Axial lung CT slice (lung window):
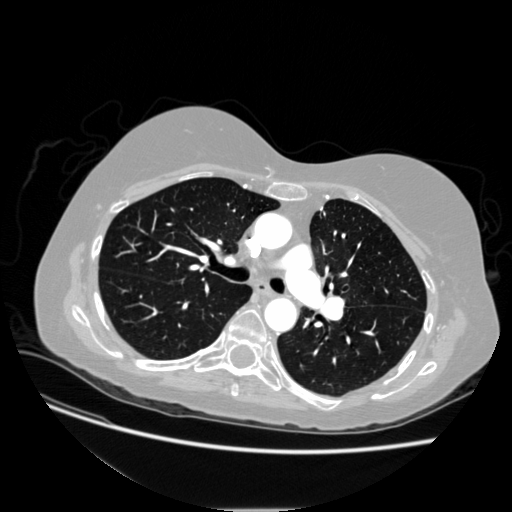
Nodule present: no